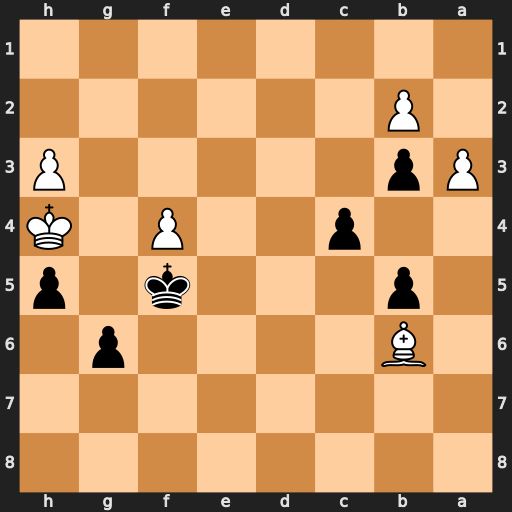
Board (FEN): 8/8/1B4p1/1p3k1p/2p2P1K/Pp5P/1P6/8
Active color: b
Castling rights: -
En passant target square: -
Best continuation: b4 axb4 Ke4 f5 gxf5 Be3 Kxe3